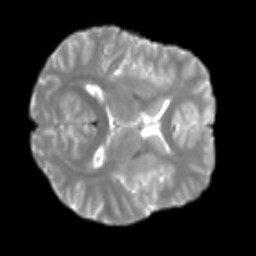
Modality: T2w
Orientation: axial
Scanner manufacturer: siemens
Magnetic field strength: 3 T
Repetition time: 4 s
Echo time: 0.0594 s